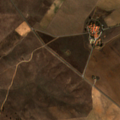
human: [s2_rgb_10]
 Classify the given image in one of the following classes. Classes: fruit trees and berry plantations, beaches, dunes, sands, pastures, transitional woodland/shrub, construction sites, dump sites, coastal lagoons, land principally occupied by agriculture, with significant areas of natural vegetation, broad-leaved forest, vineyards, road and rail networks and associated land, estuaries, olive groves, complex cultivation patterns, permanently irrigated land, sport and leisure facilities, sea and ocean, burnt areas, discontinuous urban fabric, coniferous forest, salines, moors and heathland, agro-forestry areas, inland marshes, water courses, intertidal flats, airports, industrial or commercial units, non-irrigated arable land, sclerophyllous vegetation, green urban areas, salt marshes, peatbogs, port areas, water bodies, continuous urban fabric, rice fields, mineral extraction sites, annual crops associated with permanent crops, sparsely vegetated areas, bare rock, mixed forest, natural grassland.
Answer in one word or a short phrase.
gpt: non-irrigated arable land, transitional woodland/shrub